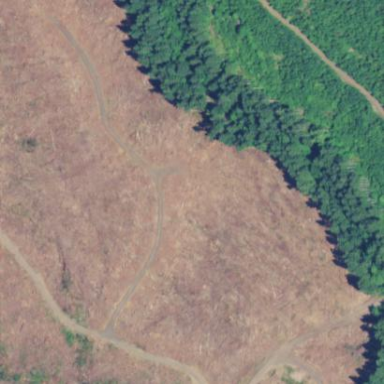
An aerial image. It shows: Clearcut area created by human activity.